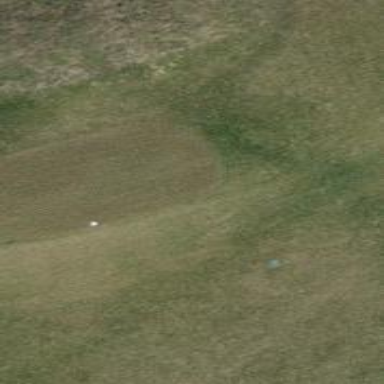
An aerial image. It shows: Grass area designated as golf tee.